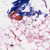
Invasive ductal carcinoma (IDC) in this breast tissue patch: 0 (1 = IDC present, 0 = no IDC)